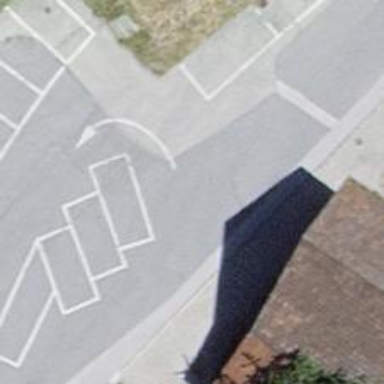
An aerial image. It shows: Road serving as parking aisle.